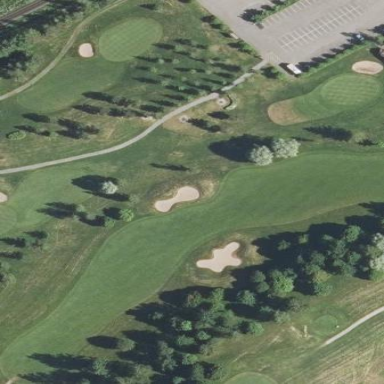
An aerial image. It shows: Grassy area designated as golf fairway.